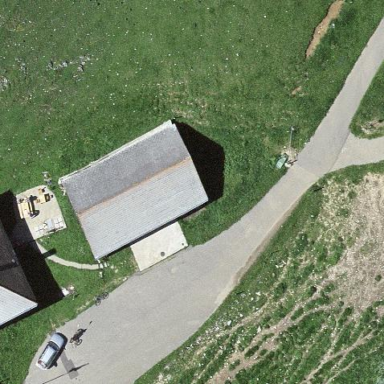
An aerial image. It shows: Cabin is depicted in the image.